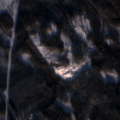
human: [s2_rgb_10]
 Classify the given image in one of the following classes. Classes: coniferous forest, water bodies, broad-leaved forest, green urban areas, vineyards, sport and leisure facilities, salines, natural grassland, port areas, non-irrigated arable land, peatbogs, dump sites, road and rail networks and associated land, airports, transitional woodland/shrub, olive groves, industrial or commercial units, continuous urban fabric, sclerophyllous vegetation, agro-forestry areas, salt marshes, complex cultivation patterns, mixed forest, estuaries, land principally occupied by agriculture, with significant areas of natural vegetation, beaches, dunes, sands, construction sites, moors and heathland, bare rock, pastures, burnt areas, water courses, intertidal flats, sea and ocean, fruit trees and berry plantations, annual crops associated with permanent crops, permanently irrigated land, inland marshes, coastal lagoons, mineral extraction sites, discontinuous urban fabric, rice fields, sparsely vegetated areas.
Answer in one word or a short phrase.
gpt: land principally occupied by agriculture, with significant areas of natural vegetation, broad-leaved forest, coniferous forest, mixed forest, transitional woodland/shrub